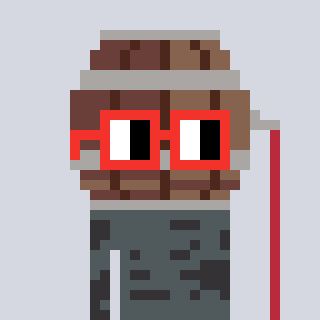
a pixel art character with square red glasses, a wine barrel-shaped head and a grayscale-colored body on a cool background